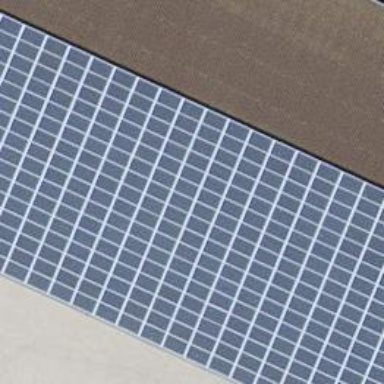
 consisting of solar photovoltaic panels."